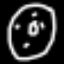
Label: donut